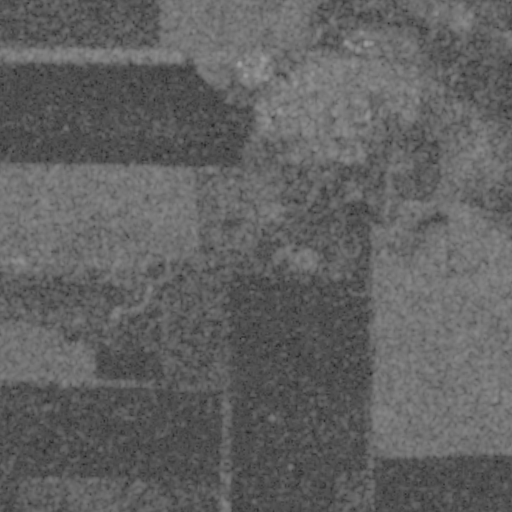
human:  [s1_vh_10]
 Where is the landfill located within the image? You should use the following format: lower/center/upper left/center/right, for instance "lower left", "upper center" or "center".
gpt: The landfill is located in the center of the image.
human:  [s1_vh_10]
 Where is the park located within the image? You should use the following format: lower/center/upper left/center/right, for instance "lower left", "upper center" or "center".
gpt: The park is located in the upper right of the image.
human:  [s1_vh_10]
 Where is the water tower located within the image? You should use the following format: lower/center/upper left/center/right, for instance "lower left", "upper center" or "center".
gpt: The water tower is located in the upper right of the image.
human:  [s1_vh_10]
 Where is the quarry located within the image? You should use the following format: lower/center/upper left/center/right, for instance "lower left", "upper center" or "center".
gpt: There is no quarry in the image.

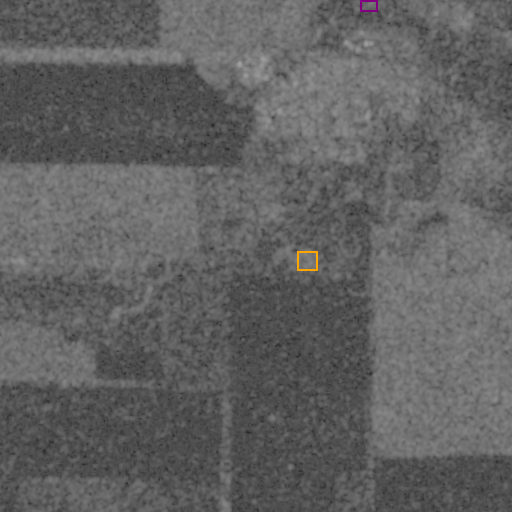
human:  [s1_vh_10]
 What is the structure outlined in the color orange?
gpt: The structure outlined in orange is a landfill.
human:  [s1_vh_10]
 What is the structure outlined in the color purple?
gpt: The structure outlined in purple is a park.
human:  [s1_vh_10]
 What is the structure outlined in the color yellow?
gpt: There is no yellow outline.